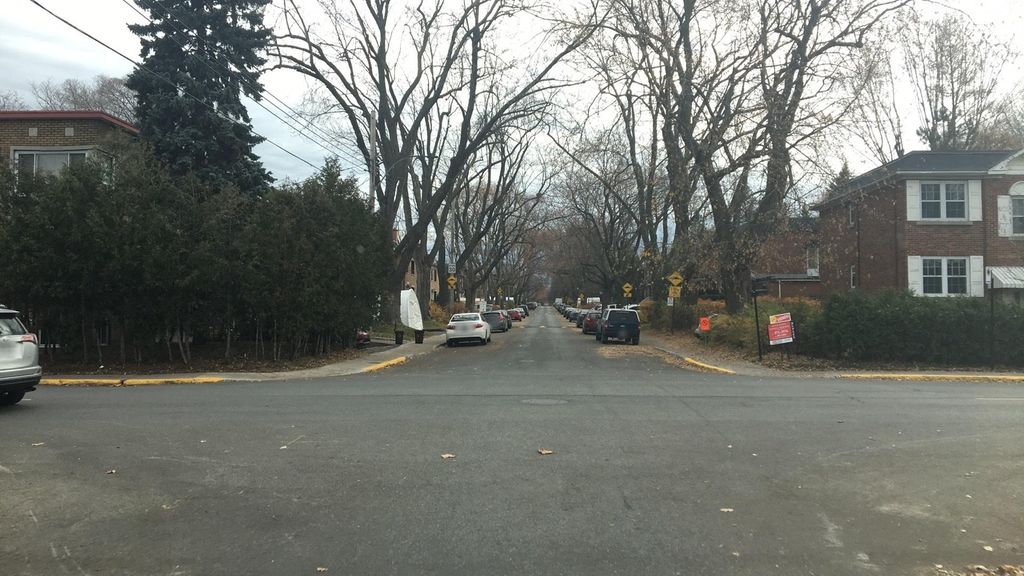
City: montreal